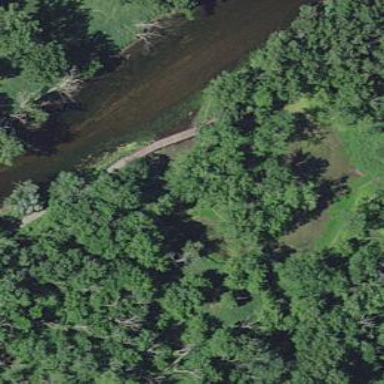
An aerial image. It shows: Path leading to bridge.